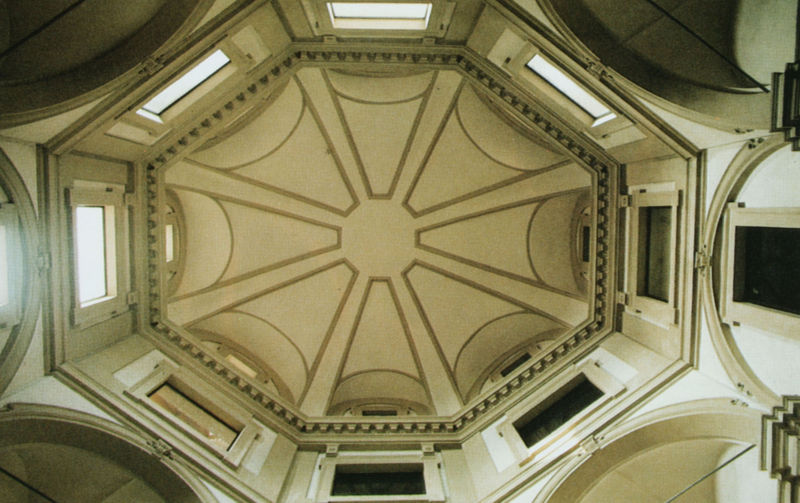
Titel: Treppenhaus, Gewölbe
Künstler: Francesco Pacchiotti
Standort: Parma
Institution: La Pilotta
Schlagwörter: dunkel, weiß, ocker, ausschnitt, fenster, grau, hell, laterne, licht, raum, dach, gebäude, haus, beige, ornament, profile, wand, architektur, rahmen, innenraum, kirche, sonne, decke, innen, renaissance, kreis, rund, turm, oktagon, farbig, bogen, italien, tag, linien, steil, pilaster, rundbogen, kuppel, detail, symmetrie, stuck, hoch, galerie, foto, fotografie, bögen, gewölbe, stern, strahlen, rippen, strahl, kunst, arkaden, fries, geometrisch, sims, gesims, glocke, sandstein, untersicht, florenz, kapelle, gurt, streben, bau, verzierungen, oktogon, achteck, oktogonal, fot, bauwerk, öffnungen, nischen, annex, rotunde, oberlicht, gurte, segmente, klostergewölbe, acheck, neue sakristei, annexbau